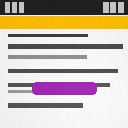
Screen state: on